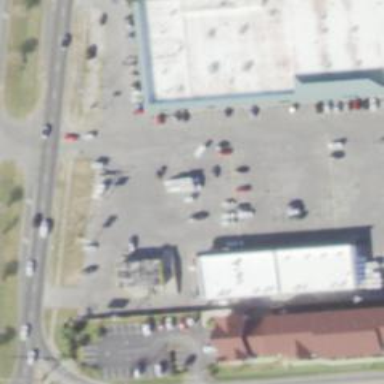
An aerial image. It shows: Parking space.